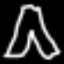
Label: pants